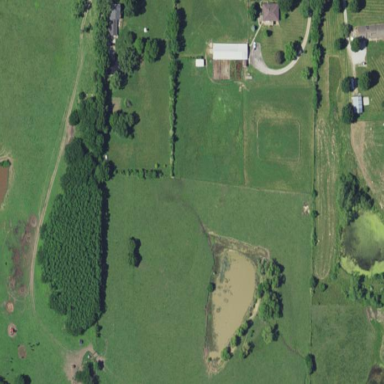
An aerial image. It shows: Farmyard area.